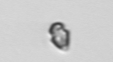
Label: Heterocapsa_rotundata